Question:
I have a table that I want to calculate the sum total of all the values in column "Price" and echo the results. I have seen MySQL statement SELECT sum(column) FROM table but I am finding it difficult to use it in PHP and echo the results.
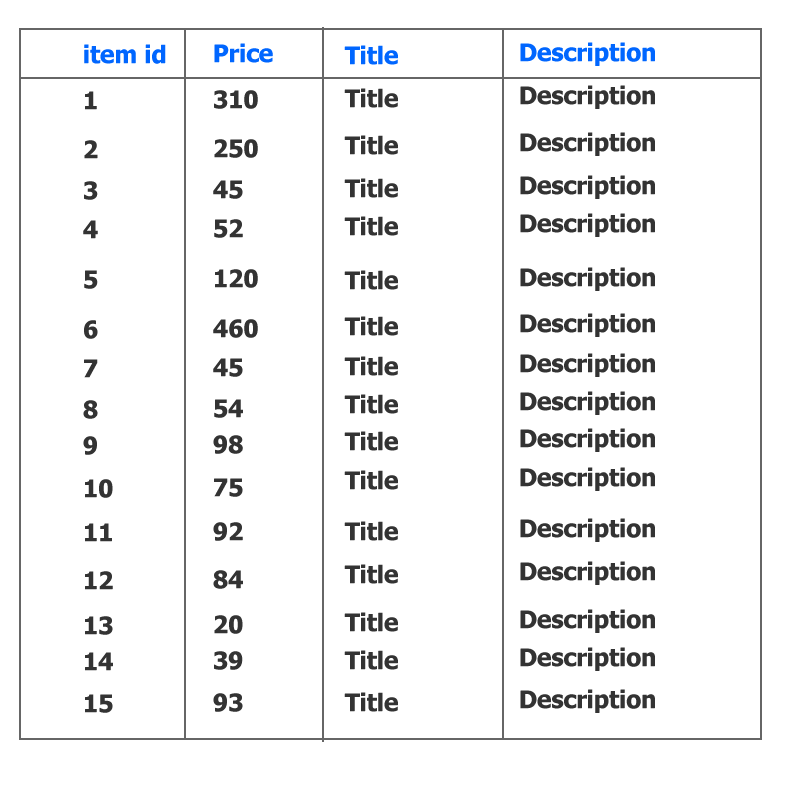
Answer: '''
mysql_connect($hostname, $username, $password);
mysql_select_db($db);
$sql = "select sum(column) from table";
$q = mysql_query($sql);
$row = mysql_fetch_array($q);
echo 'Sum: ' . $row[0];
'''
Replace variable names and table/column names as needed.